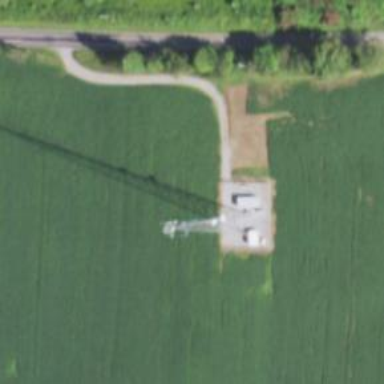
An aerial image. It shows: Mast tower used for communication.